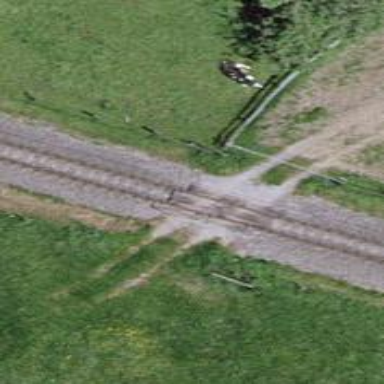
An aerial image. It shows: Railway level crossing.